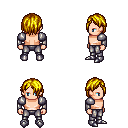
a pixel art fantasy rpg character, male body template, human, light skin, steel arm armor, metal pants, blonde bangs hairstyle, metal boots, four views (front, back, left, right), 2x2 character sprite sheet, small pixel art, hard edges, no anti-aliasing